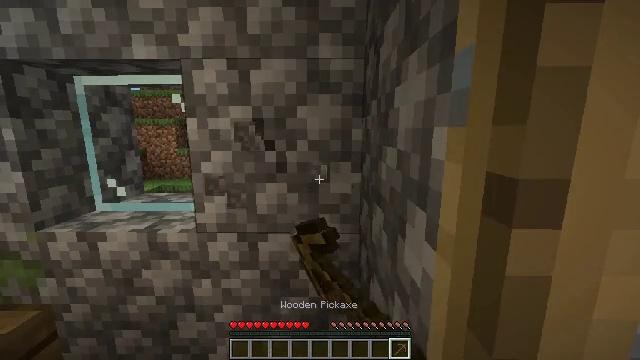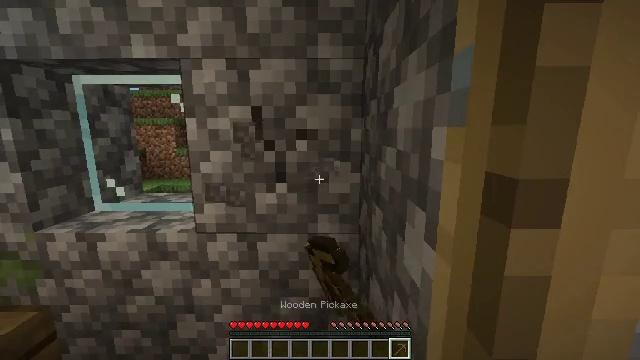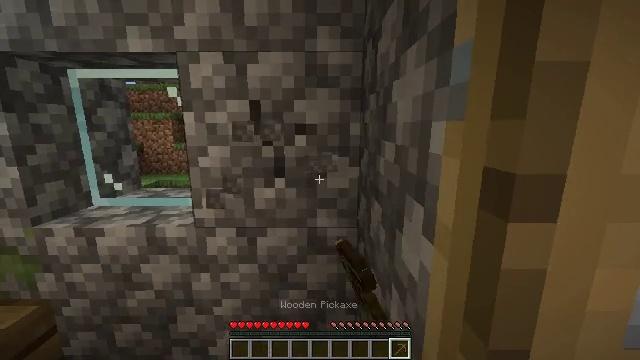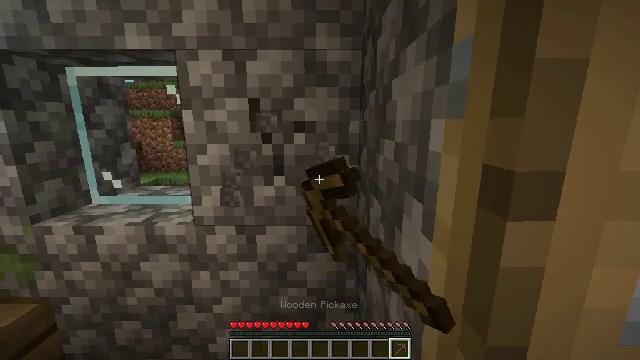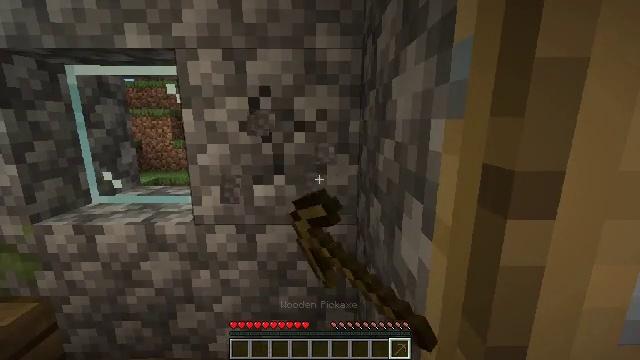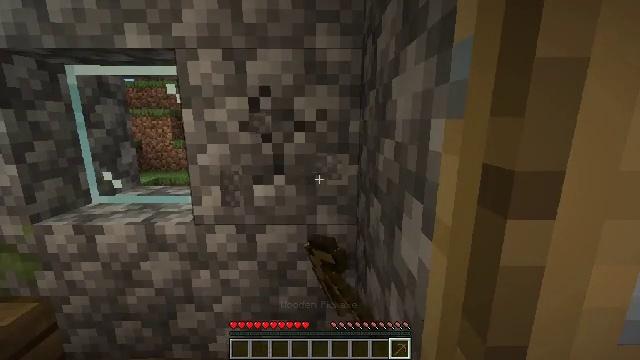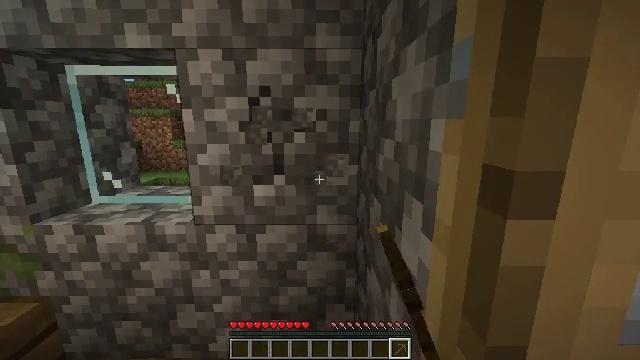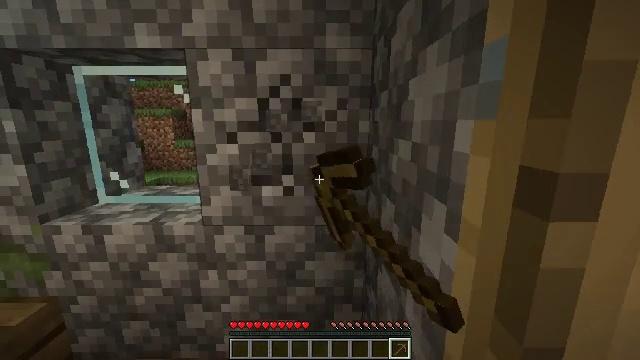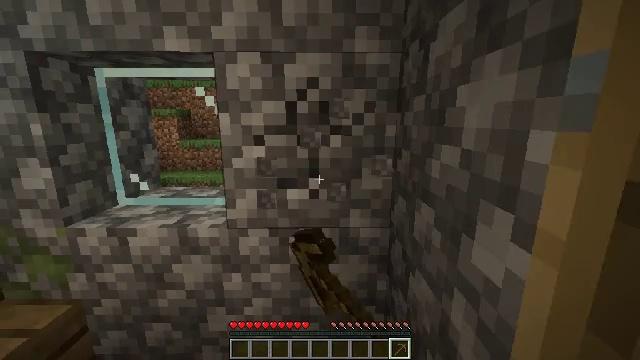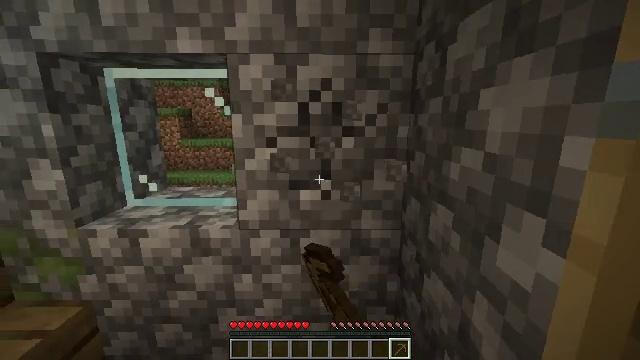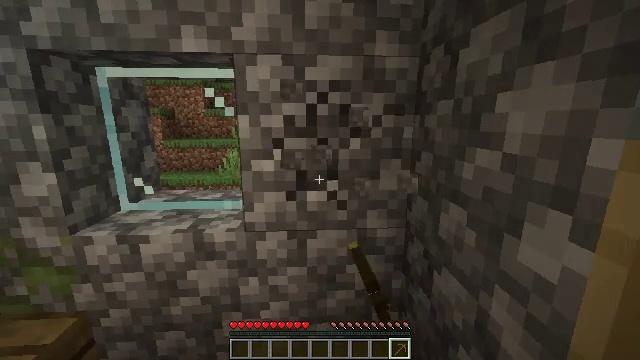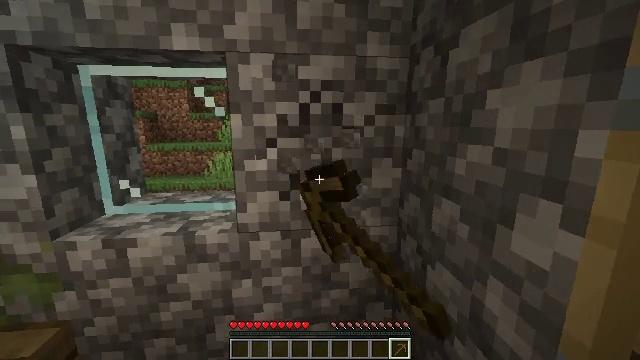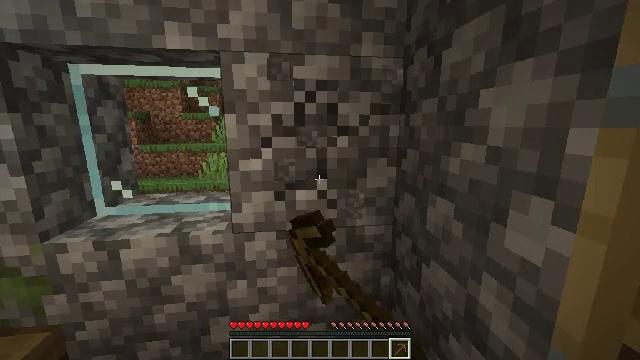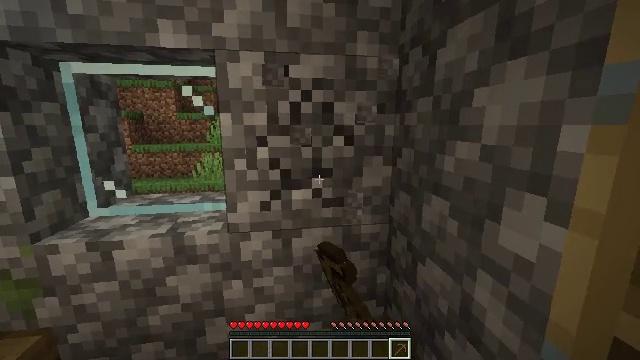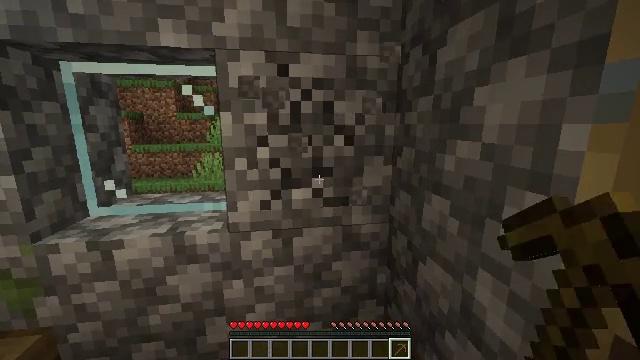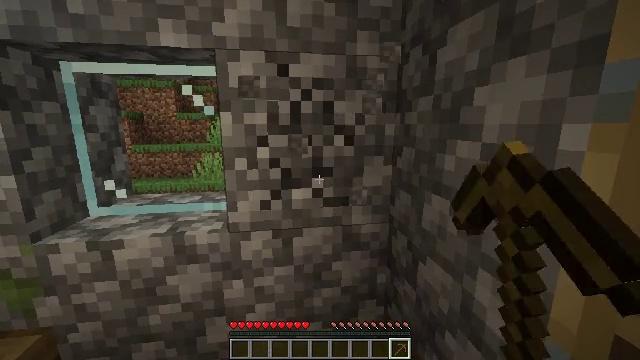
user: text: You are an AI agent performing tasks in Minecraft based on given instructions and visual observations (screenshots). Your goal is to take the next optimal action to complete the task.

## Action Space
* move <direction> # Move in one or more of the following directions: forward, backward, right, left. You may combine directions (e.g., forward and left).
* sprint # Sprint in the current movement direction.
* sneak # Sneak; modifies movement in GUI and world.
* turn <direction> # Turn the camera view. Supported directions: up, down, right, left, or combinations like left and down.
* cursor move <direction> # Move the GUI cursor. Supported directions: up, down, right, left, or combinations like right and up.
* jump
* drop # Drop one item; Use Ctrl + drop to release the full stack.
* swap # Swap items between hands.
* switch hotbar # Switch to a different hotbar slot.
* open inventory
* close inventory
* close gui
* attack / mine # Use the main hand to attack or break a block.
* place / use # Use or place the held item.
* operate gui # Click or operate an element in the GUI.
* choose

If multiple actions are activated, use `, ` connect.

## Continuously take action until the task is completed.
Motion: motion action
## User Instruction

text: Digging the cobblestone underground.
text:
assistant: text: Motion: move forward, attack / mine
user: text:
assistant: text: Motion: move forward, turn down, attack / mine
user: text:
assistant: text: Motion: attack / mine
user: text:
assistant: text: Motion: attack / mine
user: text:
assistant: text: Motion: attack / mine
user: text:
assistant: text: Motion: attack / mine
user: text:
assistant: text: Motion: move left, attack / mine
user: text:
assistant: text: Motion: move left, attack / mine
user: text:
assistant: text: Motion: move left, attack / mine
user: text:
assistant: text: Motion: turn right, attack / mine
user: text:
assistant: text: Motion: turn right, attack / mine
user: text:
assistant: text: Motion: turn right, attack / mine
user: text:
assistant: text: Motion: turn right, attack / mine
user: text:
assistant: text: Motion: attack / mine
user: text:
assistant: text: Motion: attack / mine
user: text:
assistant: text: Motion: attack / mine
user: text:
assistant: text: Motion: attack / mine
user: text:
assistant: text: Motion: attack / mine
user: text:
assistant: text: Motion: attack / mine
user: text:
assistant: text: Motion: attack / mine
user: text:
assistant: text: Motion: attack / mine
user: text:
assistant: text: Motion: attack / mine
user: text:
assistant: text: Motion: move forward, attack / mine
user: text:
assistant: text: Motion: move forward, attack / mine
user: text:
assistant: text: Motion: move forward, attack / mine
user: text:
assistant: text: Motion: move forward, turn down, attack / mine
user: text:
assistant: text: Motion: turn down, attack / mine
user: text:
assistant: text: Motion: turn left and down, attack / mine
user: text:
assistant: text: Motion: turn left and down, attack / mine
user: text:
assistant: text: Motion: turn left and down, attack / mine